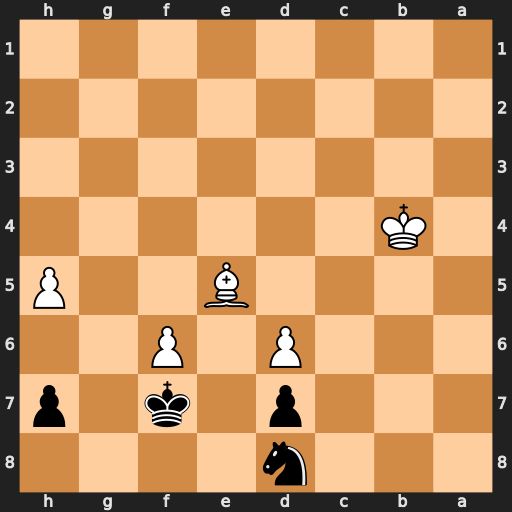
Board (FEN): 3n4/3p1k1p/3P1P2/4B2P/1K6/8/8/8
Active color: b
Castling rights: -
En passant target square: -
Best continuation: Nc6+ Kc5 Nxe5